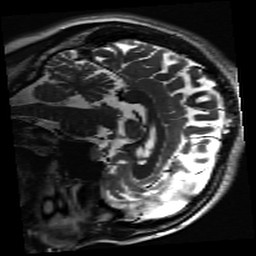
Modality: inplaneT2
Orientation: sagittal